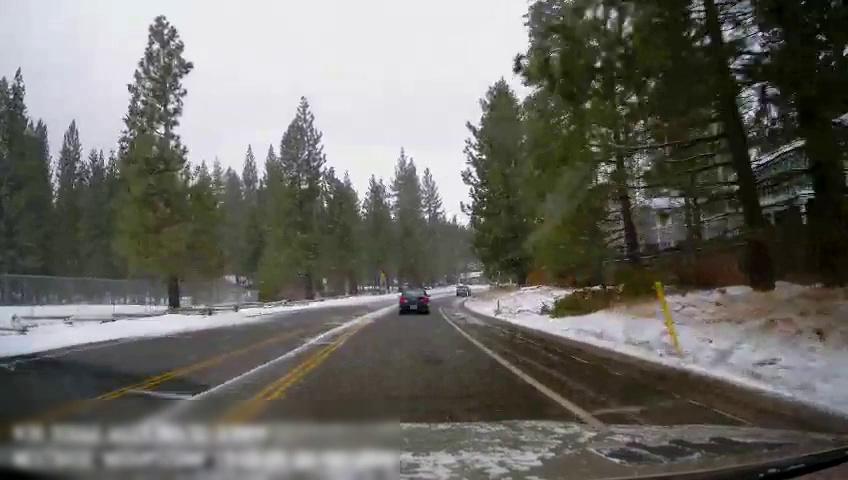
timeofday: Day
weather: Snowy
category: Drivable Space
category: Vehicles | Car
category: Vehicles | Car
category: Lanes | Opposite Lane
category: Lanes | Current Lane
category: Lanes | Opposite Lane
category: Lanes | Opposite Lane
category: Lanes | Current Lane